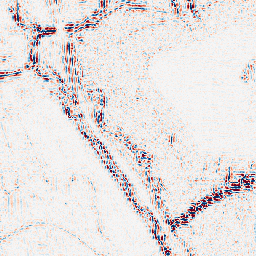
Category: wavelet
Decomposition family: wavelet_reverse_biorthogonal
Decomposition parameters: wavelet: rbio2.4
level: 2
Upsampling method: bicubic_3x
Upsampling parameters: scale: 3
Upsampling scale: 3